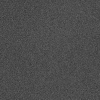
Atmospheric dust classification: dusty